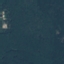
Label: Forest